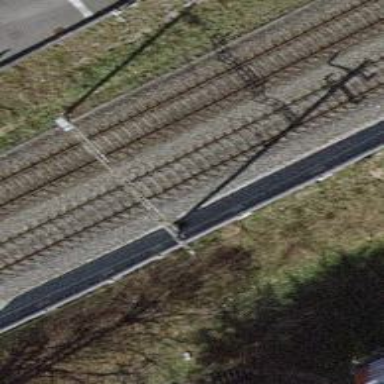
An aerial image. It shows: Catenary mast for power lines.